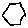
Label: hexagon